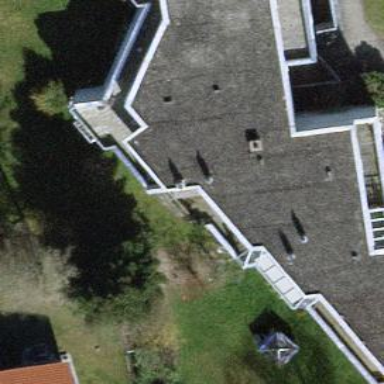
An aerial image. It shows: Building with flat roof.